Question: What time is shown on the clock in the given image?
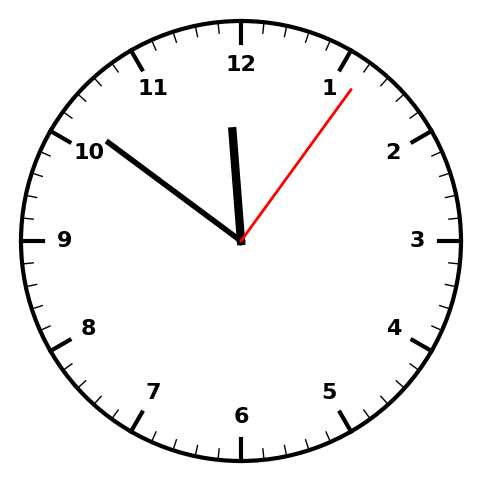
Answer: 11:51:06